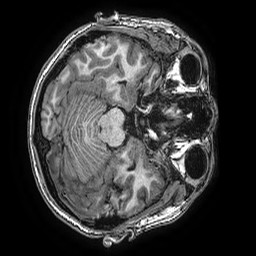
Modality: T1w
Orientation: axial
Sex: male
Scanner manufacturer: ge
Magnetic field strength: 3 T
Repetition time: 0.0077 s
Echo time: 0.003436 s